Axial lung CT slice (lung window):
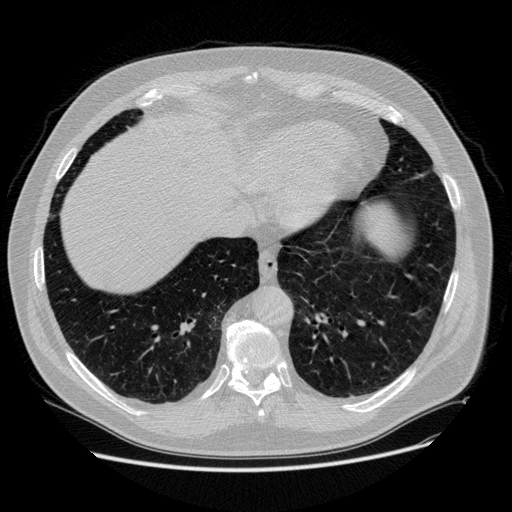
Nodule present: no